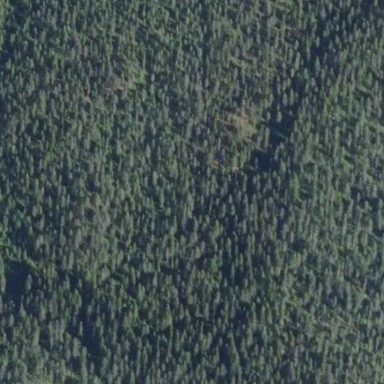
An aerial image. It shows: Woodland with needle-leaved trees.